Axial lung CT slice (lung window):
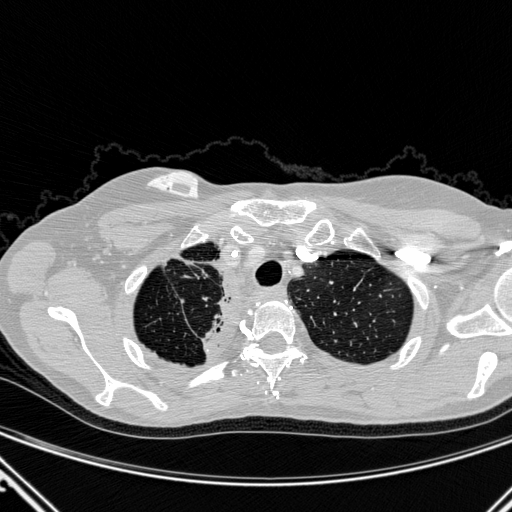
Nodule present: no